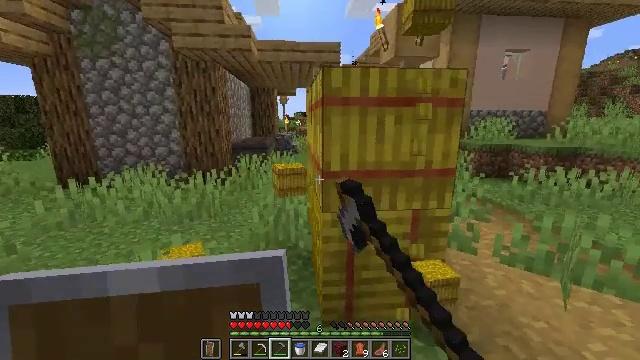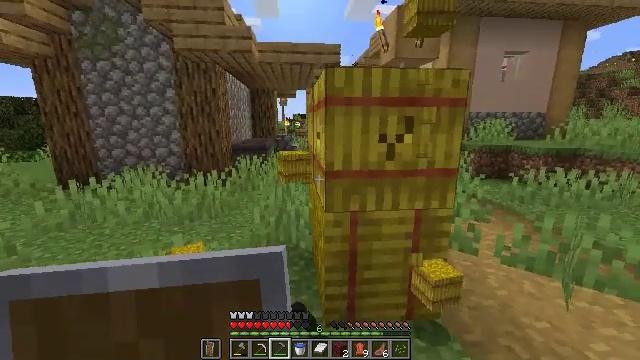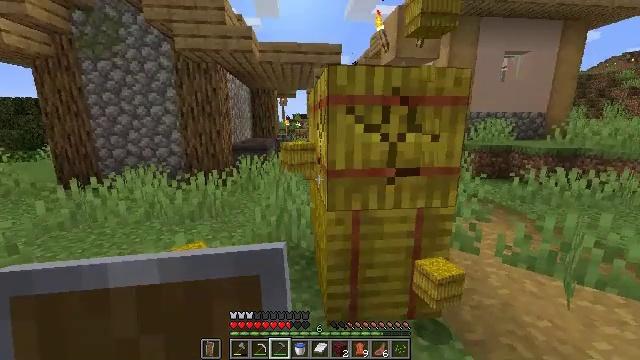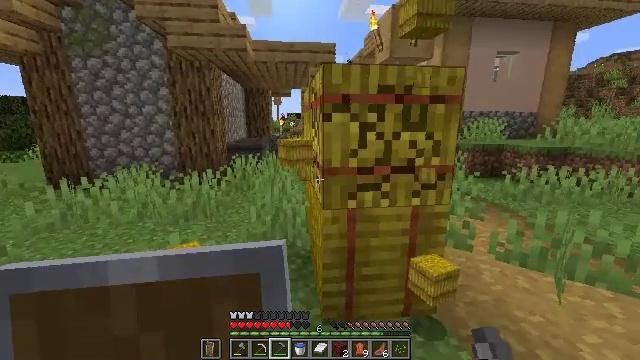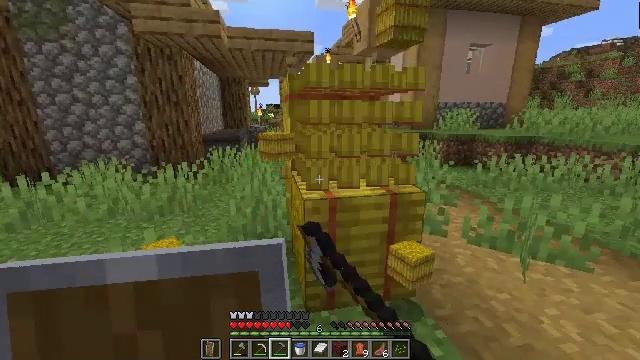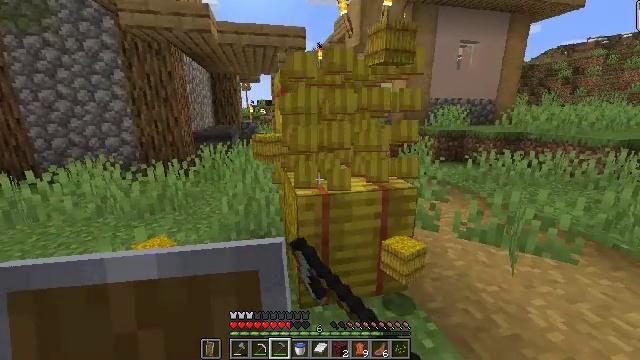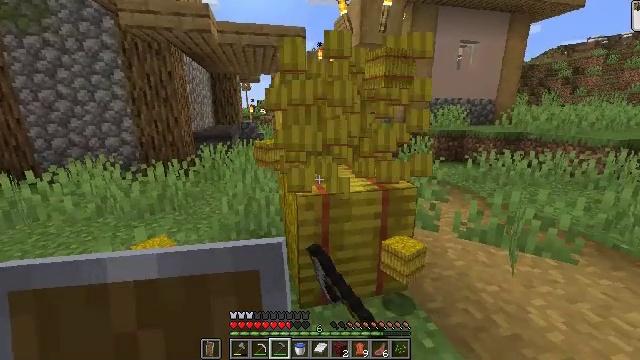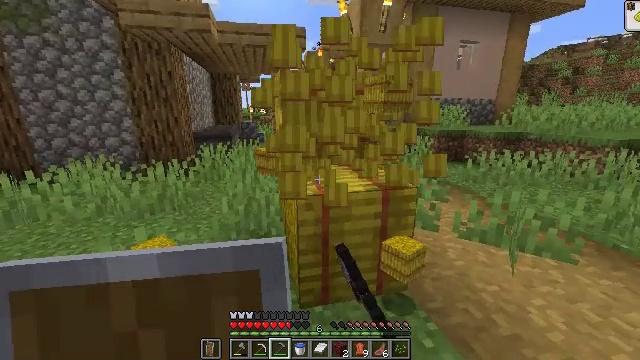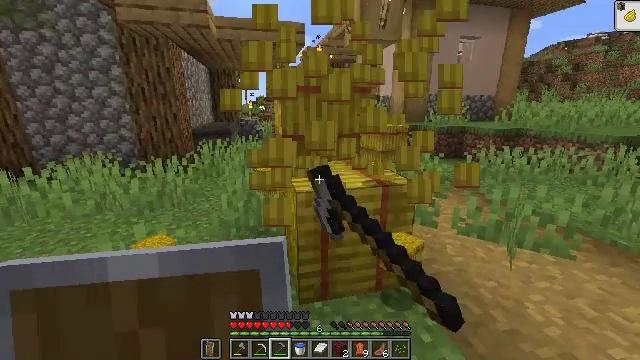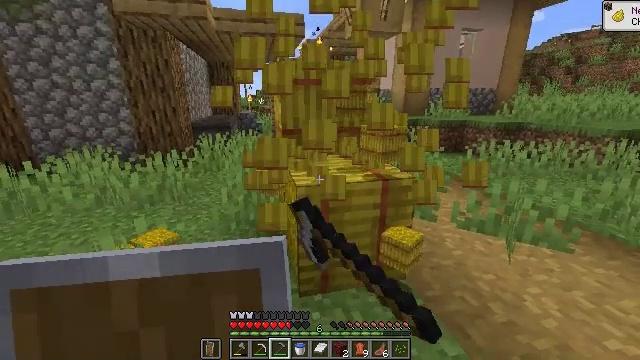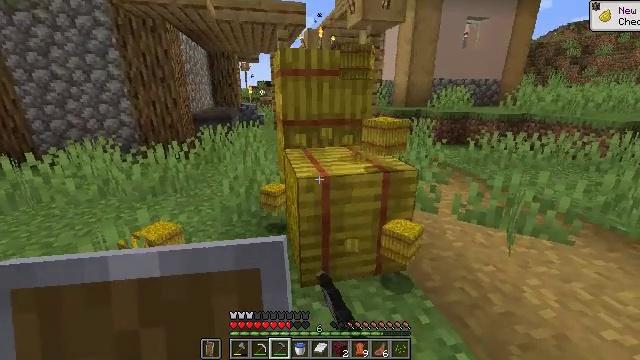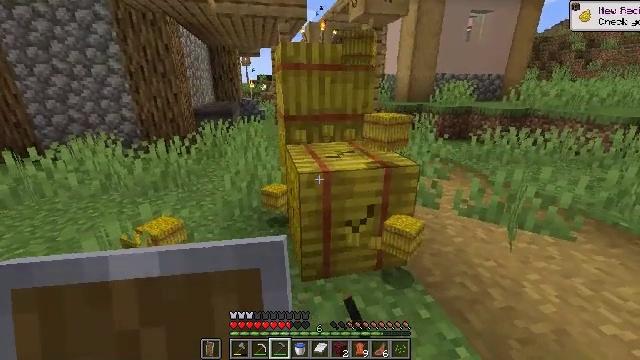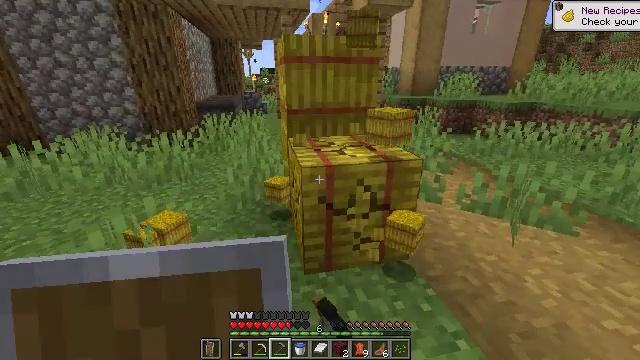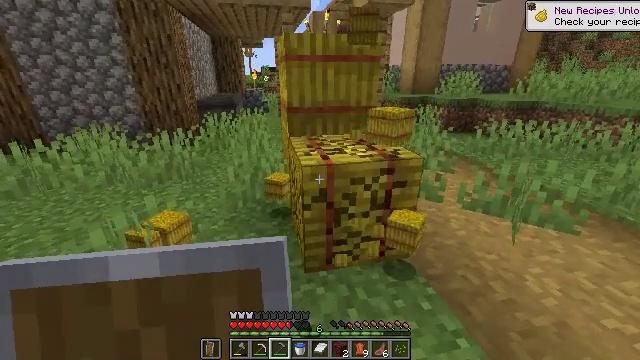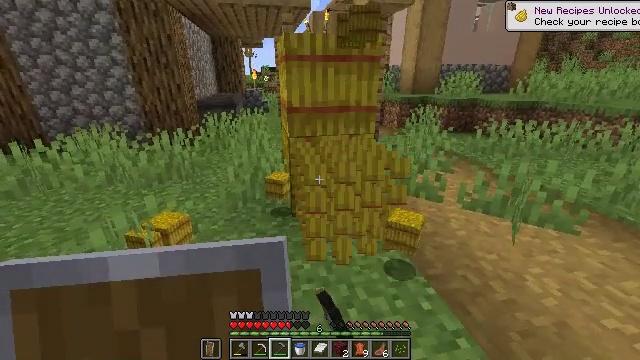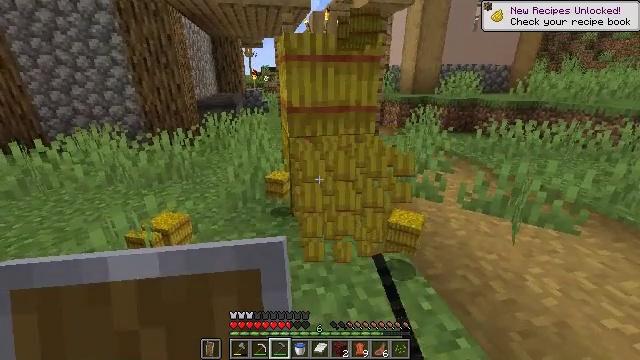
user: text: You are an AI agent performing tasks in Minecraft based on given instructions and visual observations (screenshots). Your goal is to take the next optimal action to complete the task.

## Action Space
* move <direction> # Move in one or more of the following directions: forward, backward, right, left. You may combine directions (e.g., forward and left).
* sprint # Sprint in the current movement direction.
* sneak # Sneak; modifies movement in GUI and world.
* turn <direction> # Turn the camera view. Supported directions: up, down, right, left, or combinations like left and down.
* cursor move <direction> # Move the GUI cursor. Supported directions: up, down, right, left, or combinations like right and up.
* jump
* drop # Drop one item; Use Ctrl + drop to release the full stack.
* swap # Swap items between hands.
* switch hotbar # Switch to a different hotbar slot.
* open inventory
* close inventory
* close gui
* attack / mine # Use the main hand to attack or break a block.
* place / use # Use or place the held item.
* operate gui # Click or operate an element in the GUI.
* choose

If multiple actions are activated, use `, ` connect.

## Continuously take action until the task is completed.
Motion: motion action
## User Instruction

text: Harvest hay blocks from the village.
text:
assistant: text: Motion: attack / mine
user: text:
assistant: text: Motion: attack / mine
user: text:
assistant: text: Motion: turn right, attack / mine
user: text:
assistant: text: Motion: turn right and down, attack / mine
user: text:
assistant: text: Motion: turn right, attack / mine
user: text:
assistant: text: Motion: attack / mine
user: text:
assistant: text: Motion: attack / mine
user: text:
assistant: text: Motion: attack / mine
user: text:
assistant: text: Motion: turn down, attack / mine
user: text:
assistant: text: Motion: turn down, attack / mine
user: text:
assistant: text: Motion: turn down, attack / mine
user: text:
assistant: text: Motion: turn down, attack / mine
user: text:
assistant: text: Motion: attack / mine
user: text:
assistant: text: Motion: attack / mine
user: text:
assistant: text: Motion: attack / mine
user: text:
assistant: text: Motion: attack / mine
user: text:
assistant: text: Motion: turn up, attack / mine
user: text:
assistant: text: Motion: turn up, attack / mine
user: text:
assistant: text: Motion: turn up, attack / mine
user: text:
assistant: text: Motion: turn up, attack / mine
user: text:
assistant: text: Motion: move forward, attack / mine
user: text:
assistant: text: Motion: move forward, attack / mine
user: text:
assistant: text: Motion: move forward, attack / mine
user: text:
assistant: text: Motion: attack / mine
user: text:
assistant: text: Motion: attack / mine
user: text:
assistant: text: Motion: turn down, attack / mine
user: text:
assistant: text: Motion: turn down, attack / mine
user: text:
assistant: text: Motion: turn down, attack / mine
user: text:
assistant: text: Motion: move forward, turn down, attack / mine
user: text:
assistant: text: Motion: move forward, turn down, attack / mine